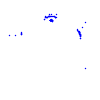
Particle: pion